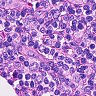
Metastatic tissue present: no